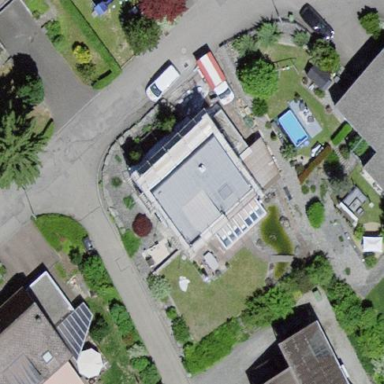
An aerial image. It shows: Simple and straightforward house.